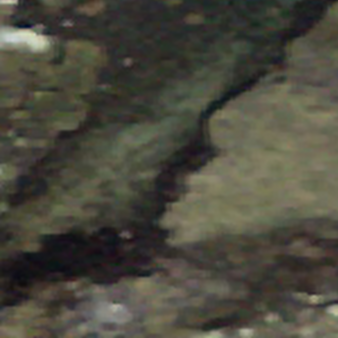
Label: other